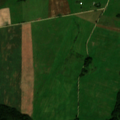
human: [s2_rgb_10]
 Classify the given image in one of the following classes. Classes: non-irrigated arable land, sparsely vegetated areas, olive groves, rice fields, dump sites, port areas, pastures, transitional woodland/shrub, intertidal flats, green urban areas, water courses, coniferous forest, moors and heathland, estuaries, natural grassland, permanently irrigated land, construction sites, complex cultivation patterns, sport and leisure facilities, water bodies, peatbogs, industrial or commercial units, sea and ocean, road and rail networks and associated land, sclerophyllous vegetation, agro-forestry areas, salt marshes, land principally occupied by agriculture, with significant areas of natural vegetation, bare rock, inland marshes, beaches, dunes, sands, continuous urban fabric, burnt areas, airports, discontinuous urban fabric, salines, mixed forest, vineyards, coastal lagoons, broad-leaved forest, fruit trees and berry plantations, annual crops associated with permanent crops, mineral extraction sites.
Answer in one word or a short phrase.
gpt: non-irrigated arable land, pastures, land principally occupied by agriculture, with significant areas of natural vegetation, mixed forest